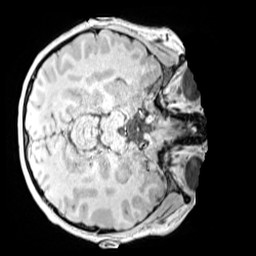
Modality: MP2RAGE
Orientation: axial
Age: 12
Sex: male
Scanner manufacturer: siemens
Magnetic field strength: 3 T
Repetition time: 4 s
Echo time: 0.00299 s